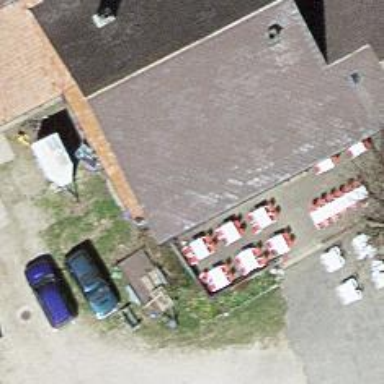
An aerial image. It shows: Restaurant.